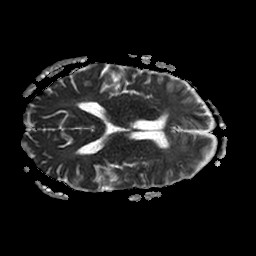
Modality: ADC
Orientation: axial
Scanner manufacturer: philips
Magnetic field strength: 1.5 T
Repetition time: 3.917 s
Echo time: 0.07078 s